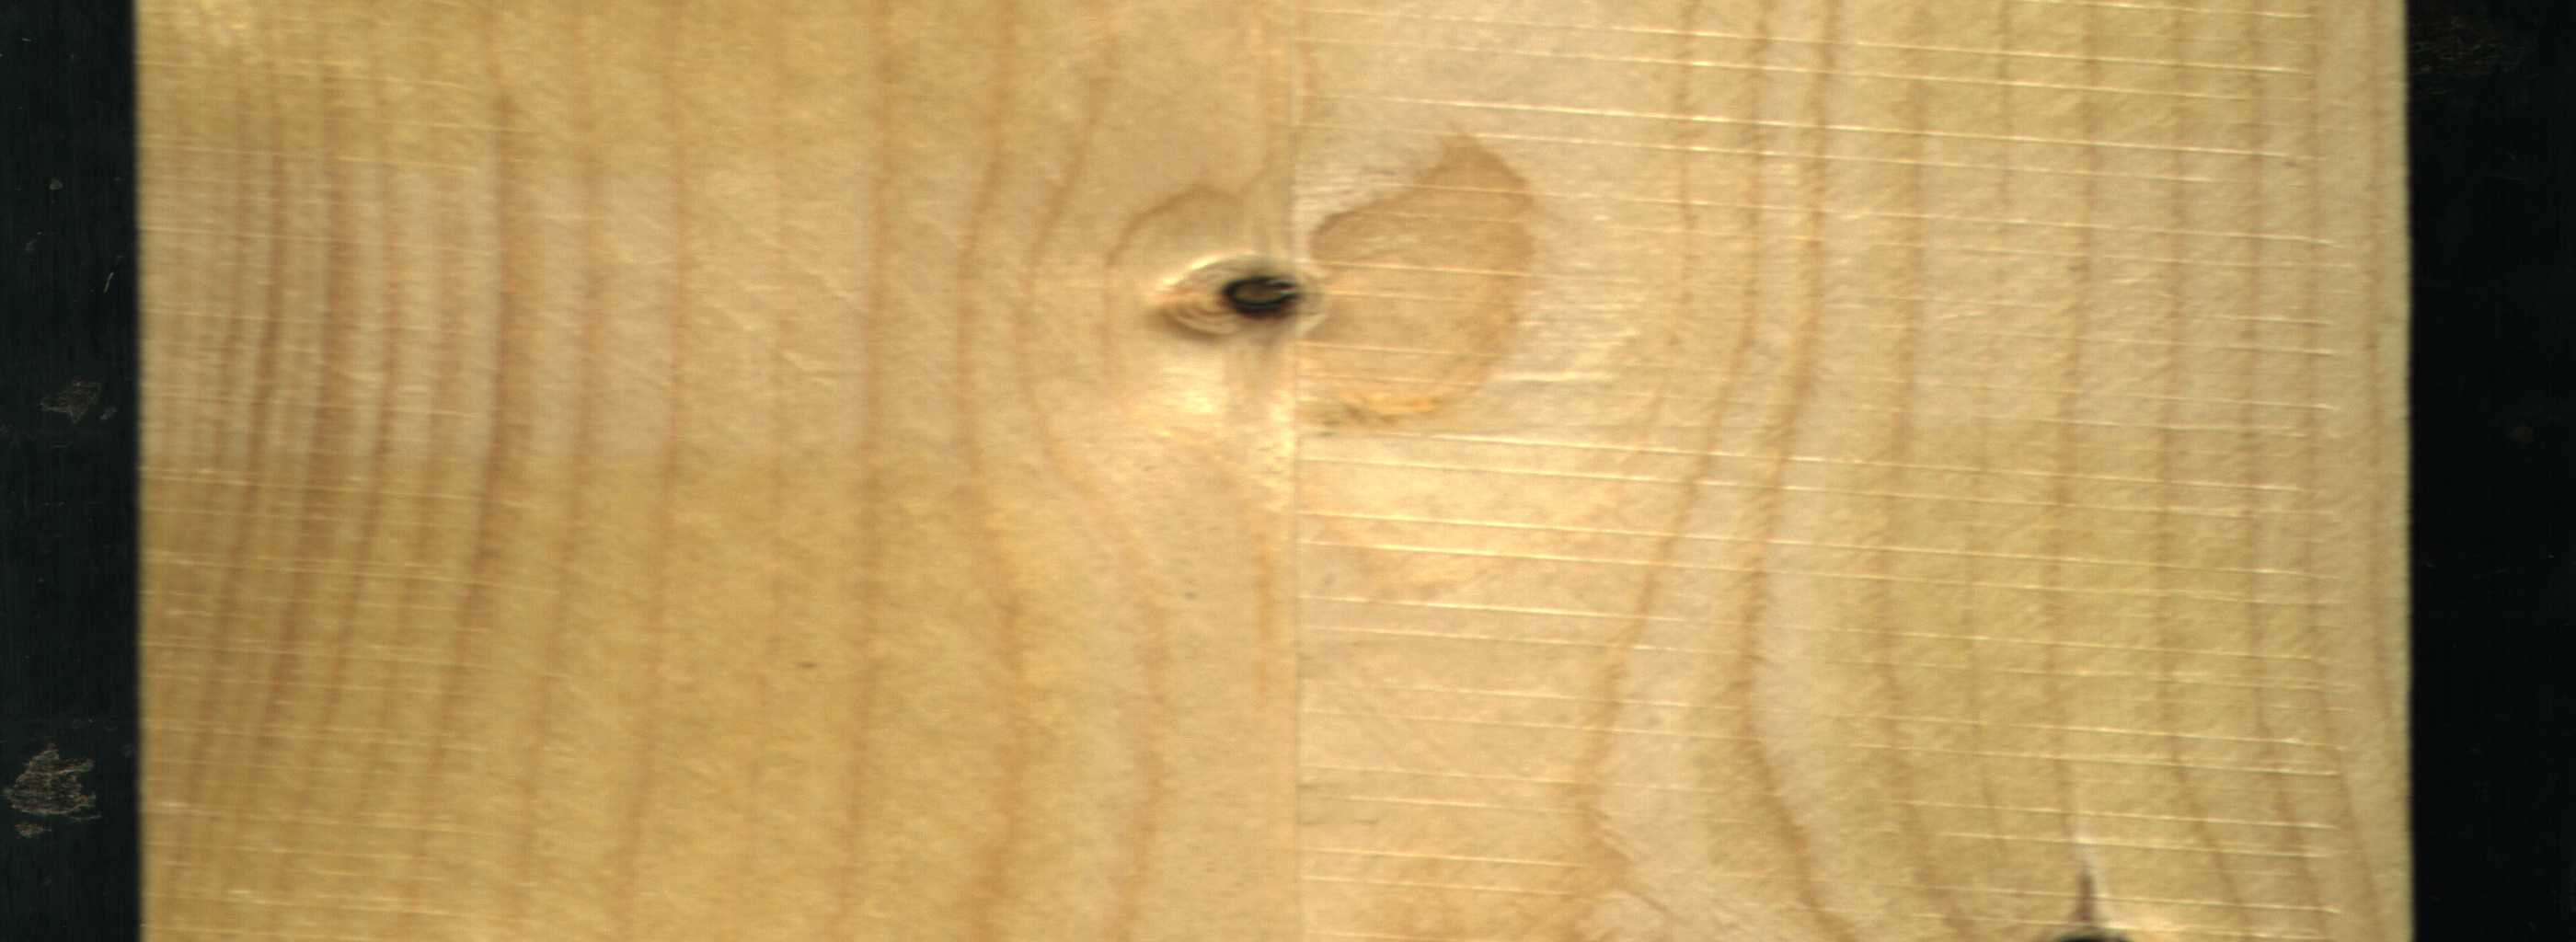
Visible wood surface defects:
Dead_Knot
Dead_Knot